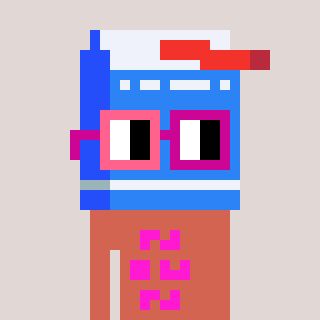
a pixel art character with square pink and red glasses, a milk-shaped head and a peachy-colored body on a warm background